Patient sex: M
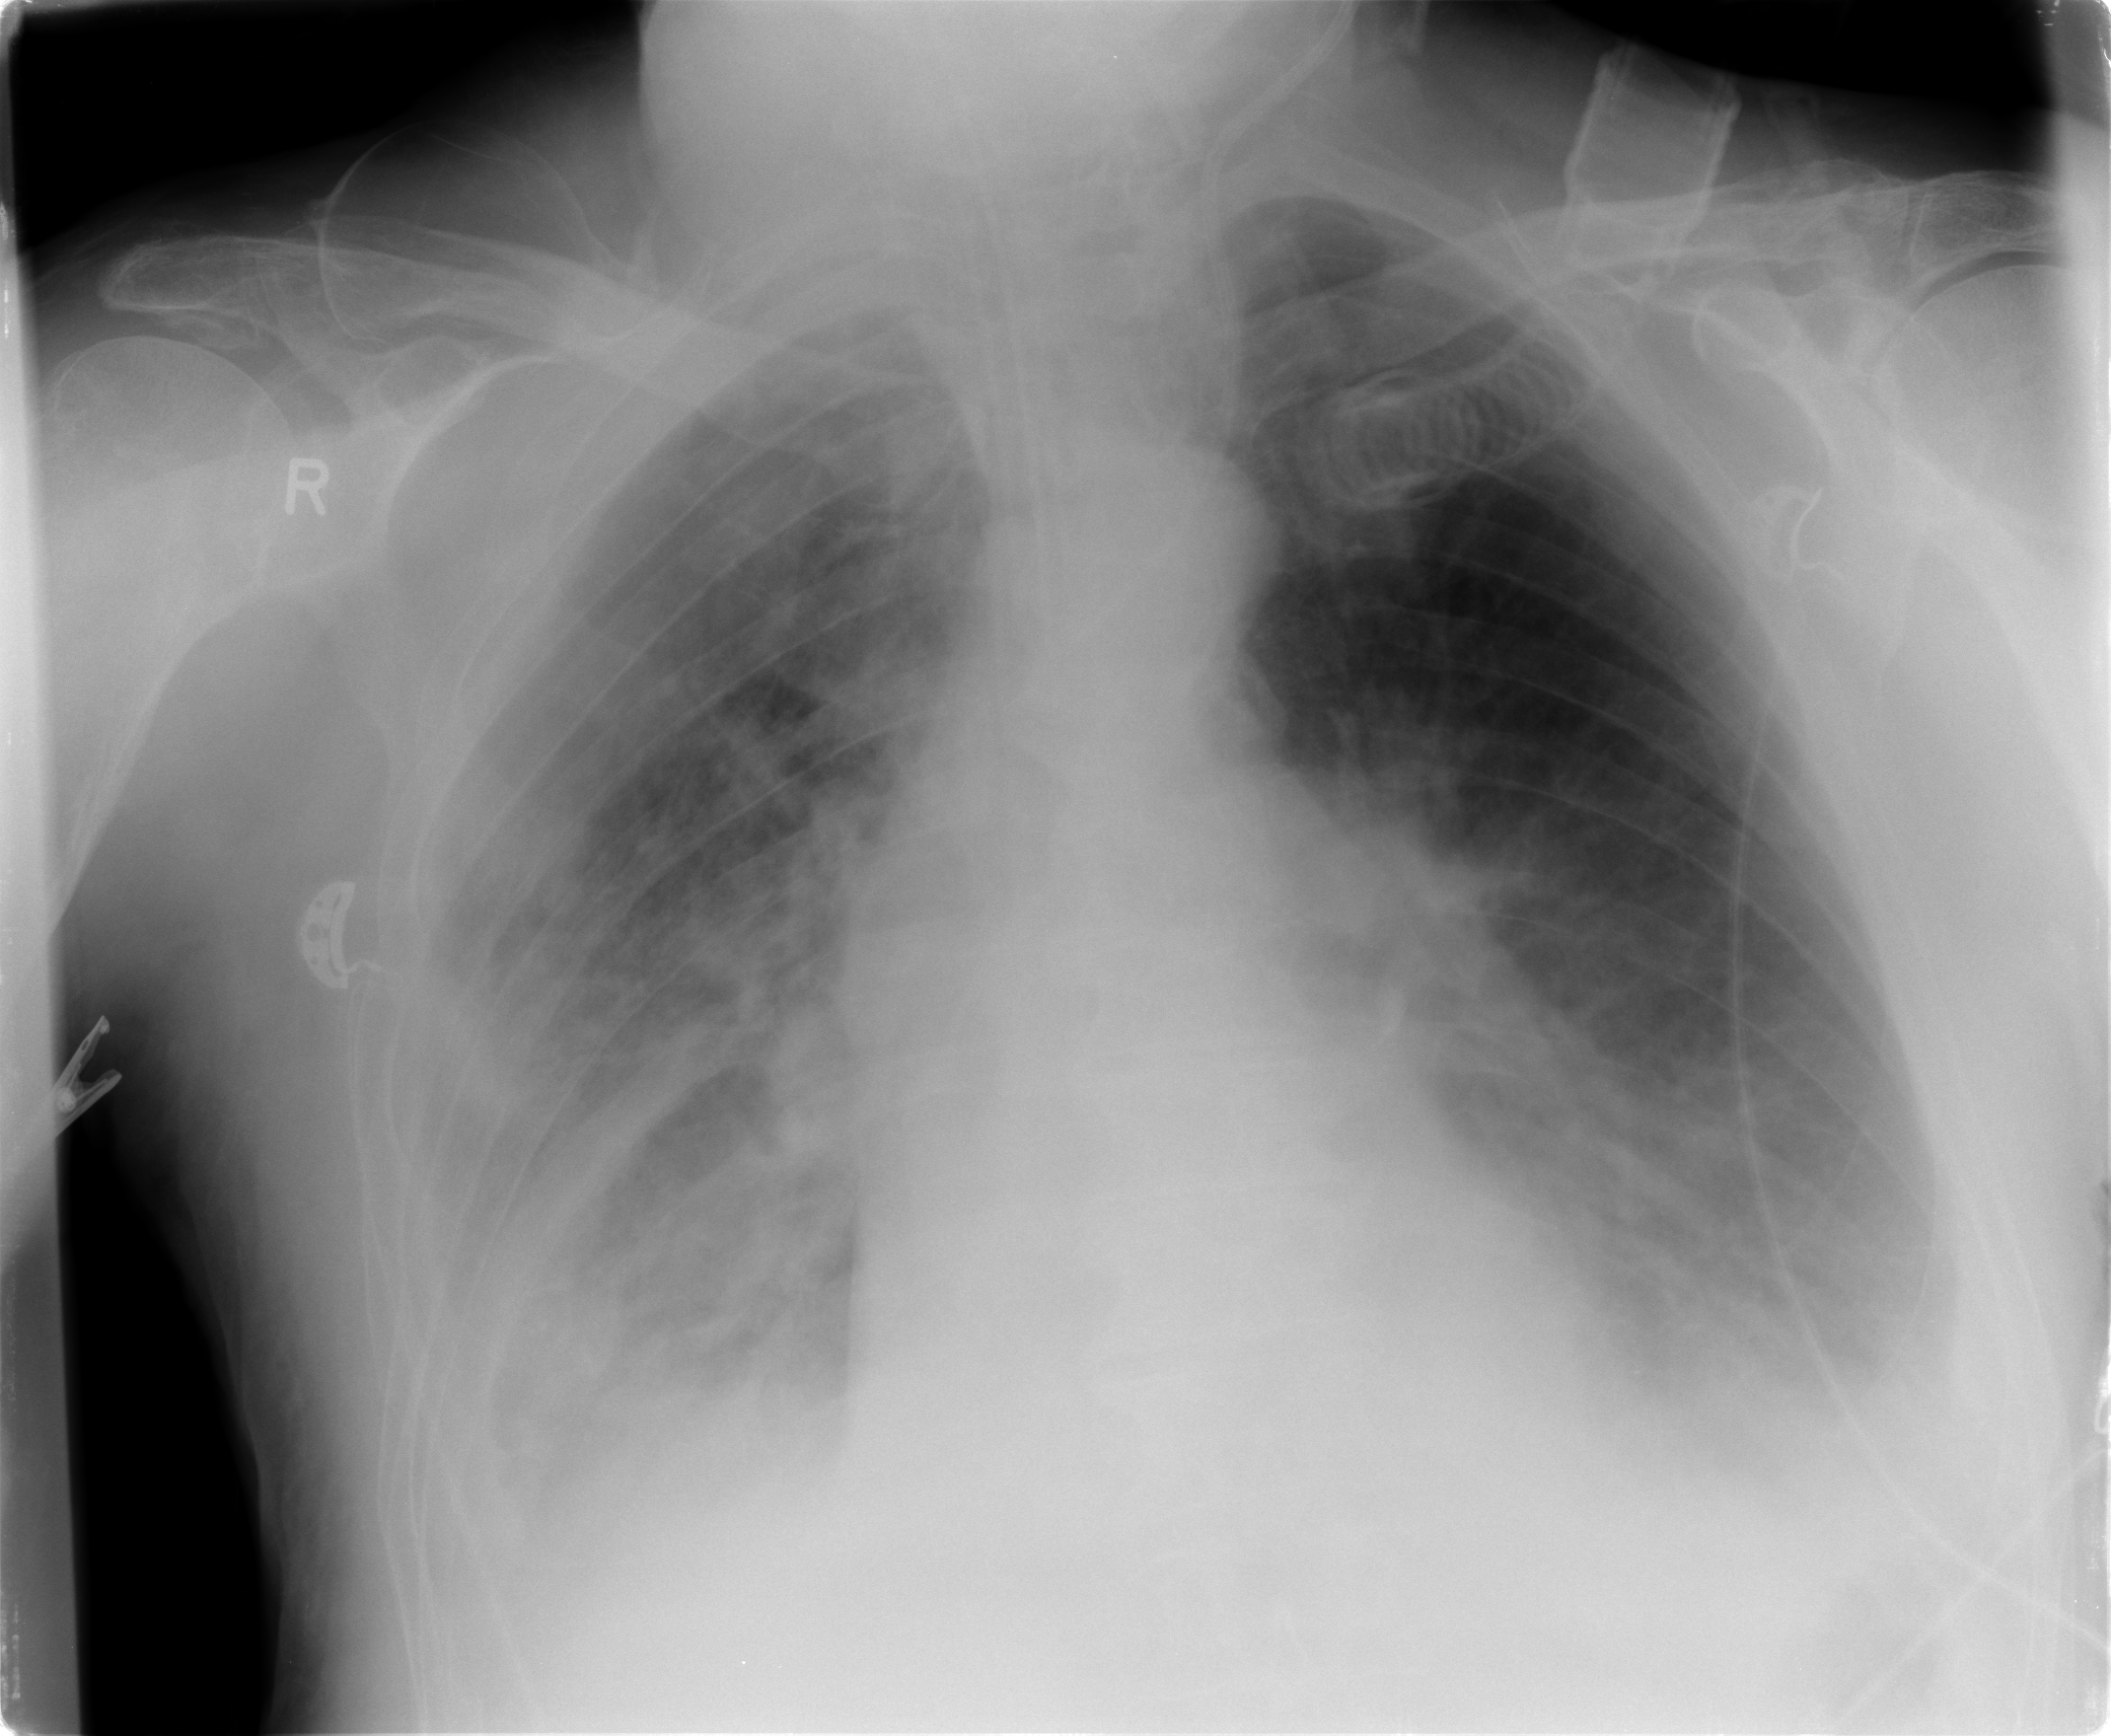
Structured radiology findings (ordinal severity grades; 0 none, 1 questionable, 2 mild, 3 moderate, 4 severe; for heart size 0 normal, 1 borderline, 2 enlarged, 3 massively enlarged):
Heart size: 0
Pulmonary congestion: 0
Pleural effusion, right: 2
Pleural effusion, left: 2
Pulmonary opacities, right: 4
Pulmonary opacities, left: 0
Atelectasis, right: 3
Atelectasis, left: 2